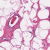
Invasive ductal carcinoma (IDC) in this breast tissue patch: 0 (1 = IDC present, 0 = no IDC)